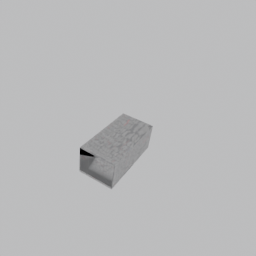
Label: appliances